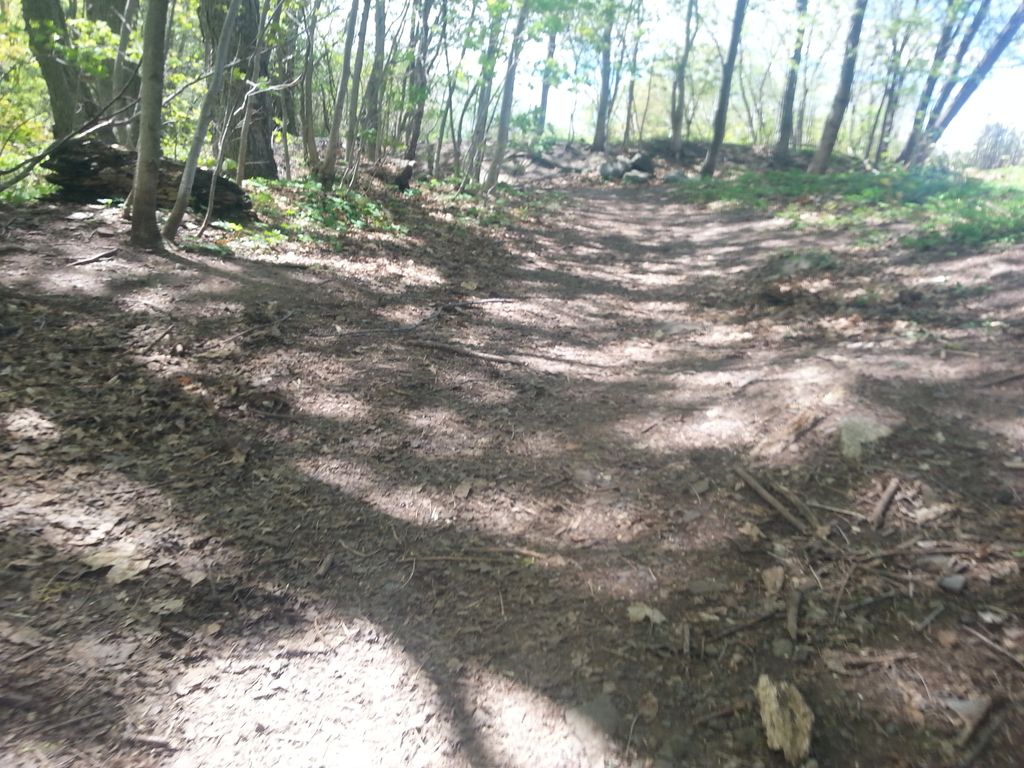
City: quebec_city